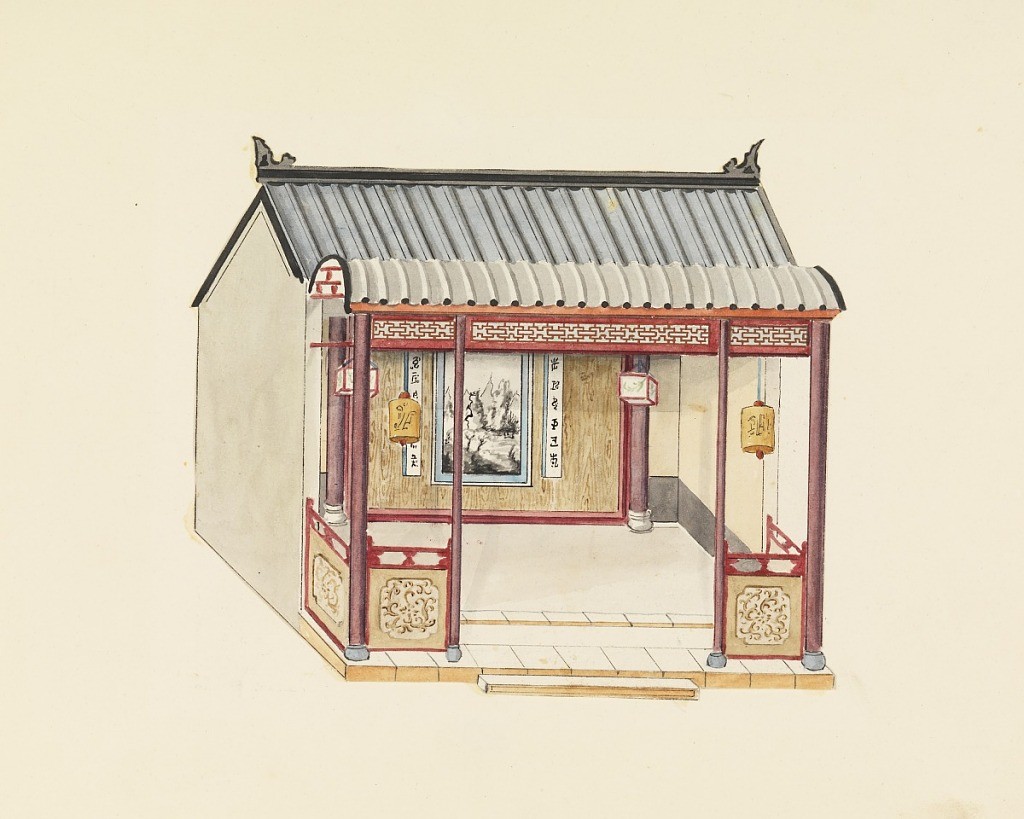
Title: Design for a Chinese Pavilion
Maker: Frederick Crace, English, 1779–1859
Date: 1815–22
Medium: Brush and watercolor, pen and ink on paper
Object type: Drawing
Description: Horizontal rectangle. A rectangular structure with a gabled roof. The open porch is supported by columns. On the rear wall of the porch is a large painting of a Chinese landscape flanked by two narrow panels bearing Chinese characters. Chinese lanterns are hung from the roof of the porch.

Original album associated with this collection still exists.  See 1948-40-1 accessory